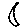
Label: moon